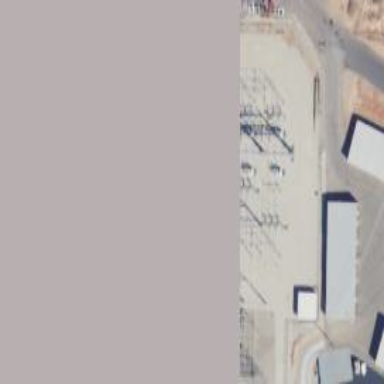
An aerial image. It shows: Switch tower used for power distribution.